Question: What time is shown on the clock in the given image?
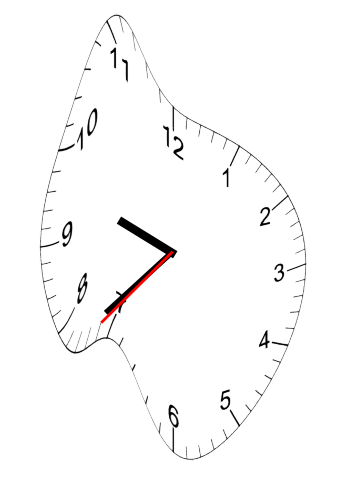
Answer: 09:37:37